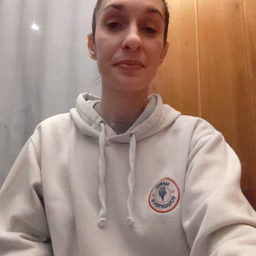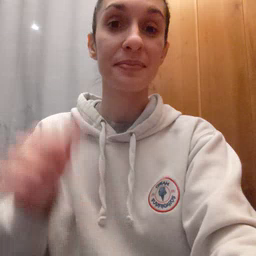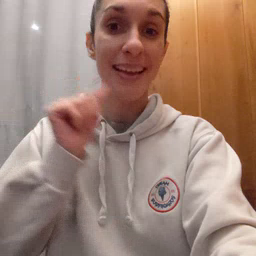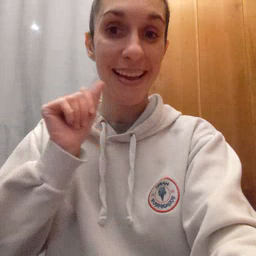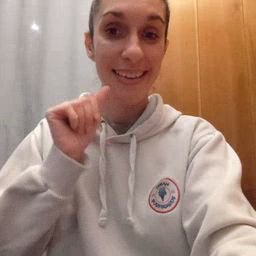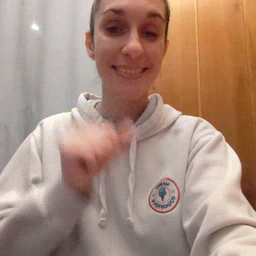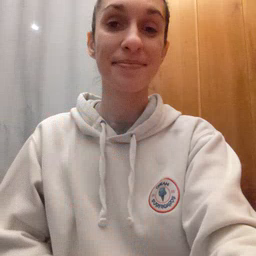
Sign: aunt